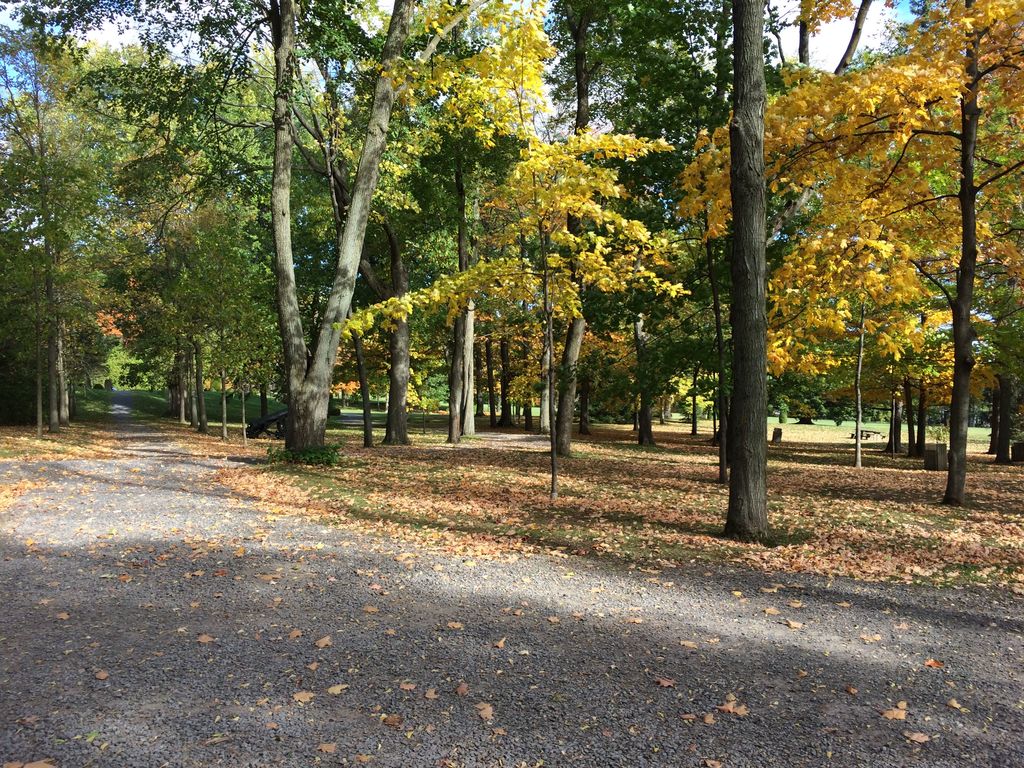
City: quebec_city